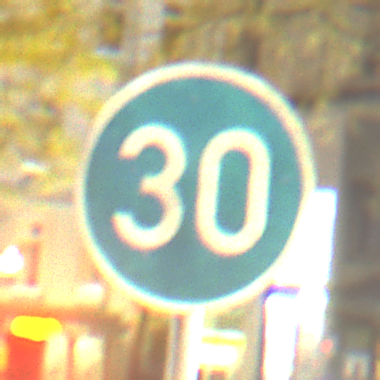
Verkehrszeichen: VorgeschriebeneMindestgeschwindigkeit
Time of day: Night
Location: Outdoor (Urban)
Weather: Clear
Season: NotSpecified
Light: Artificial